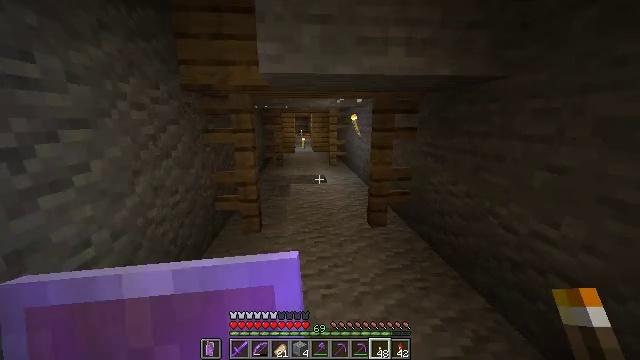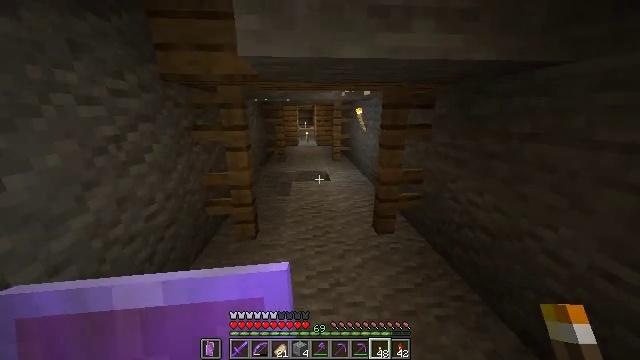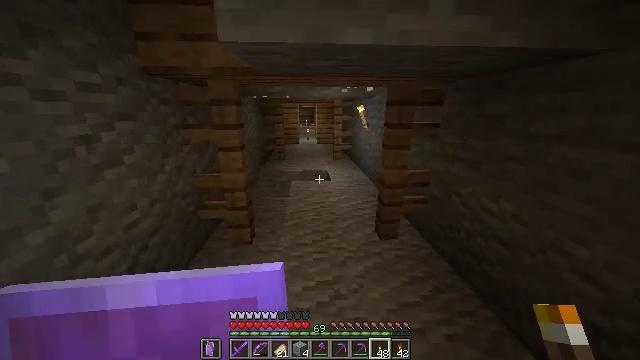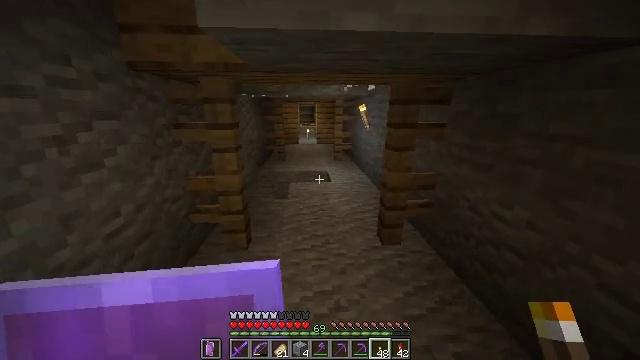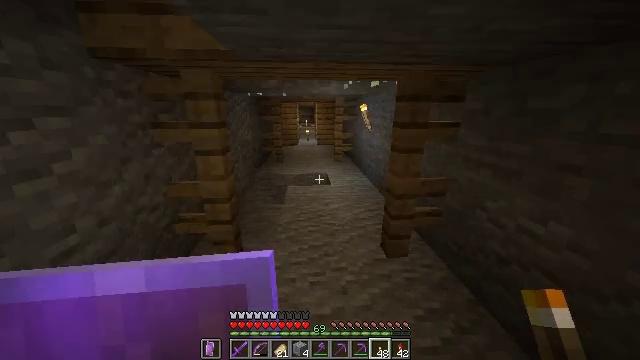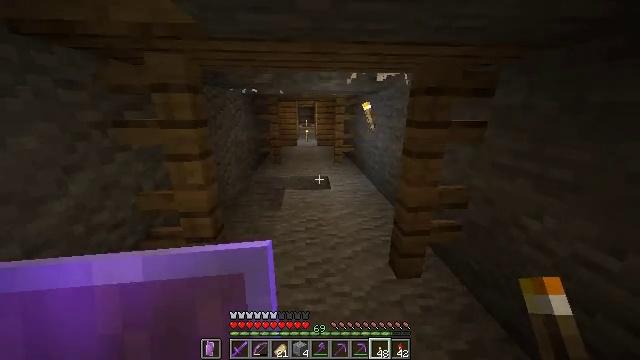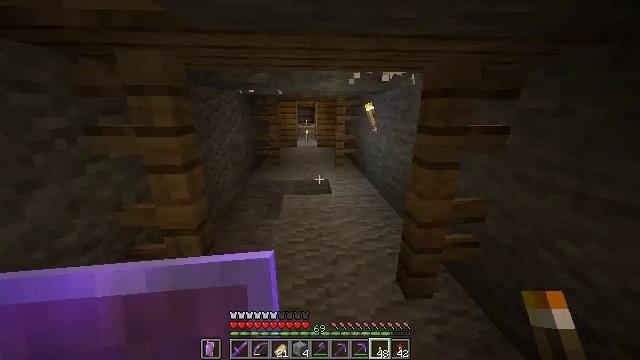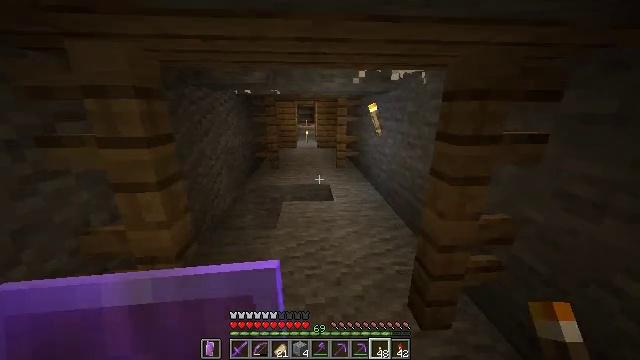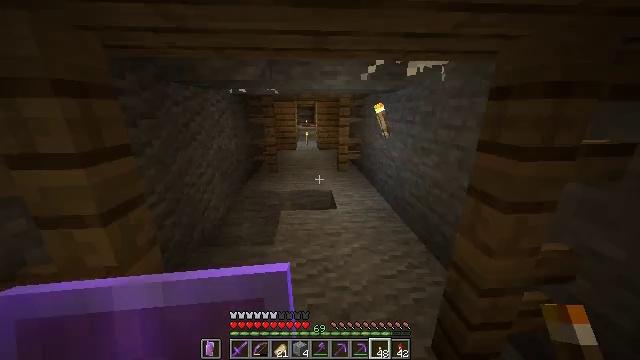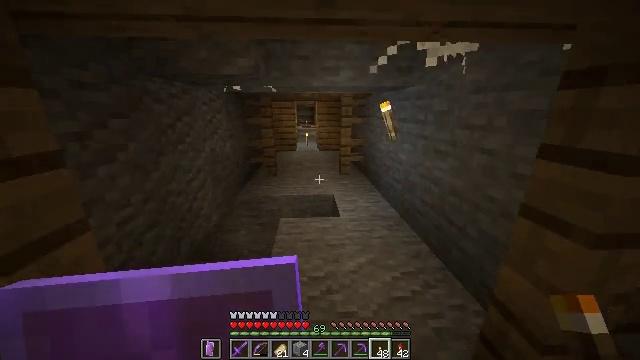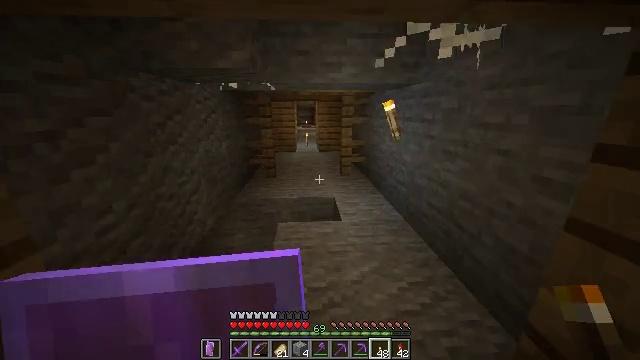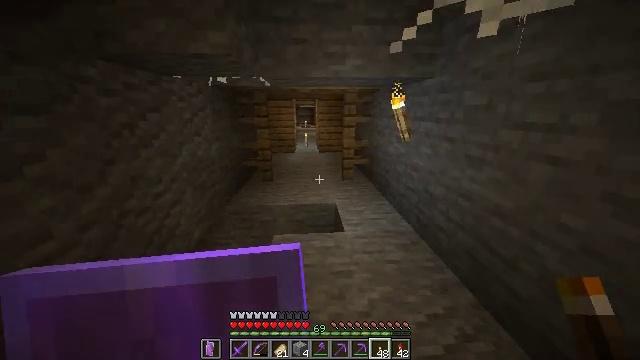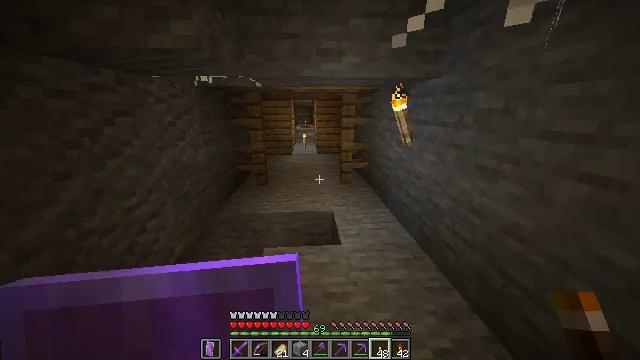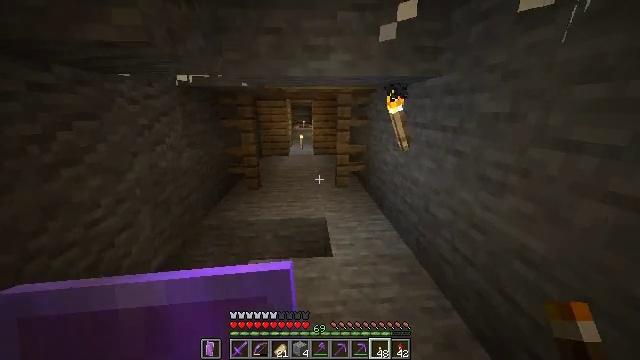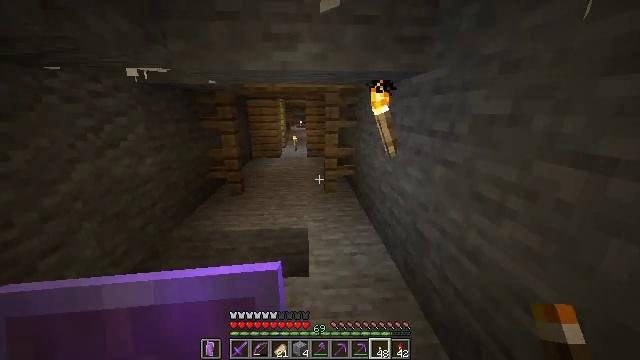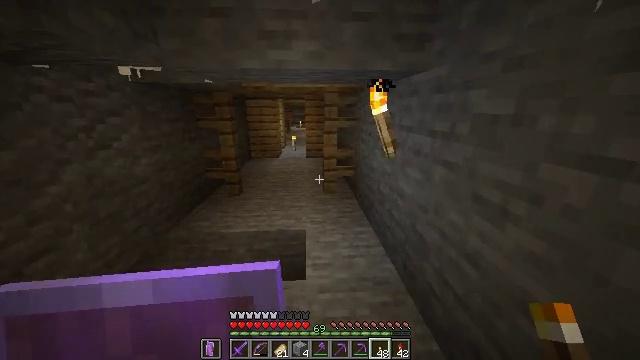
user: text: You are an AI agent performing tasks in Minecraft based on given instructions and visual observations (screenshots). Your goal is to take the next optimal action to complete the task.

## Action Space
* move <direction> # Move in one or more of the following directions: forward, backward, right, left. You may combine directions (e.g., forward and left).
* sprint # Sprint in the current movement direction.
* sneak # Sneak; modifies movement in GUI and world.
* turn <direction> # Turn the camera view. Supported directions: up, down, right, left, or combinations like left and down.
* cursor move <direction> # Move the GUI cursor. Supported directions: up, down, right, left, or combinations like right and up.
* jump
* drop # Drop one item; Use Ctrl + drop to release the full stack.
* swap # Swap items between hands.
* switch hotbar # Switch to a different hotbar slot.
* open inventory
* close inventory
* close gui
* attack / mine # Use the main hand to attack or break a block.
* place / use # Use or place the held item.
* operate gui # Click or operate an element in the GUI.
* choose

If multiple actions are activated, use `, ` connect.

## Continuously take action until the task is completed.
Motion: motion action
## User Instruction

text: Craft polished andesite with andesite.
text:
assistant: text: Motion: move forward, sprint, turn left and down
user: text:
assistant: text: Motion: move forward, sprint
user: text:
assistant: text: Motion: move forward, sprint
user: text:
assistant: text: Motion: move forward, sprint
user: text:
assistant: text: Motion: move forward, sprint
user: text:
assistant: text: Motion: move forward, sprint
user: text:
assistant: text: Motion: move forward, sprint
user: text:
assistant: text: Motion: move forward, sprint
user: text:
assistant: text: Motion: move forward, sprint
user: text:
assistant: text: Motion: move forward, sprint
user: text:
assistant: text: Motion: move forward, sprint
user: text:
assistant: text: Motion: move forward and move right, sprint
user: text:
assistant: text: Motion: move forward and move right, sprint
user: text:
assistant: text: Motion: move forward and move right, sprint
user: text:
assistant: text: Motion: move forward, sprint
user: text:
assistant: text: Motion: move forward, sprint
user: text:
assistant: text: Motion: move forward, sprint
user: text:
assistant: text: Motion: move forward, sprint
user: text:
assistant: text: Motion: move forward, sprint
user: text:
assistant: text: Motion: move forward, sprint
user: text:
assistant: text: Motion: move forward, sprint
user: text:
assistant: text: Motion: move forward, sprint
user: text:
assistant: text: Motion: move forward, sprint
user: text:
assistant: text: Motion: move forward, sprint
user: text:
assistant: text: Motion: move forward and move left, sprint
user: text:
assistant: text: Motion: move forward and move left, sprint
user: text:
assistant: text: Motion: move forward and move left, sprint
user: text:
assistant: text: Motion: move forward and move left, sprint
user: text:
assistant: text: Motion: move forward and move left, sprint
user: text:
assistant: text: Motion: move forward and move left, sprint